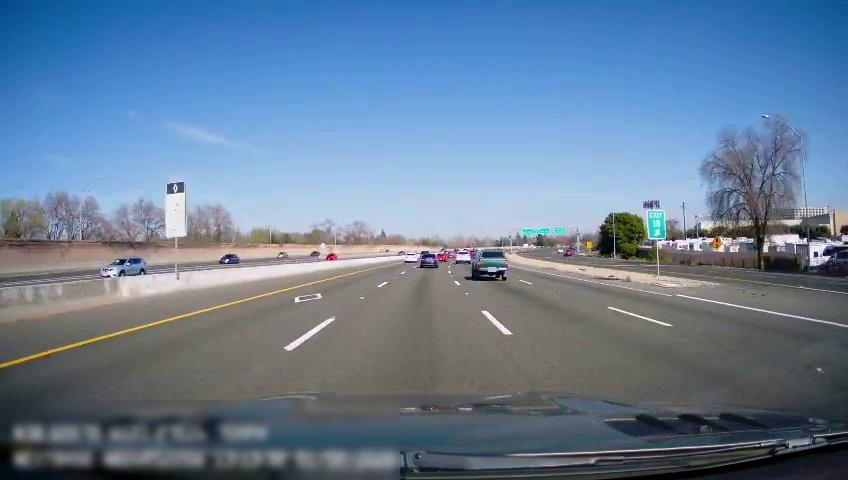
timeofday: Day
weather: Sunny
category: Drivable Space
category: Vehicles | Car
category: Vehicles | Car
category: Vehicles | Car
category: Vehicles | Car
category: Vehicles | Car
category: Drivable Space
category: Vehicles | SUV
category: Vehicles | Truck
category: Vehicles | Car
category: Vehicles | Car
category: Vehicles | Car
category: Lanes | Opposite Lane
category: Lanes | Opposite Lane
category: Lanes | Alternate Lane
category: Lanes | Alternate Lane
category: Lanes | Alternate Lane
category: Lanes | Alternate Lane
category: Lanes | Alternate Lane
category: Lanes | Current Lane
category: Lanes | Current Lane
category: Lanes | Alternate Lane
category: Traffic | Signs
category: Traffic | Signs
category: Traffic | Signs
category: Traffic | Signs
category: Traffic | Signs